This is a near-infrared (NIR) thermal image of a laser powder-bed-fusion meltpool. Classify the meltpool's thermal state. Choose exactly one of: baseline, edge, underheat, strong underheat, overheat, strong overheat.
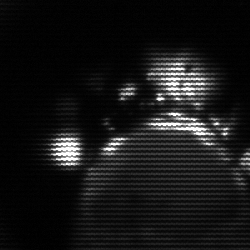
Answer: baseline